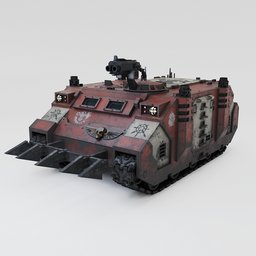
Label: mechanical